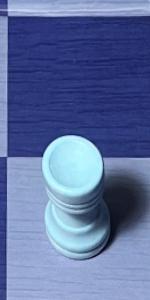
Label: Rook_White